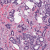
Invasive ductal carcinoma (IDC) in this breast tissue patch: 1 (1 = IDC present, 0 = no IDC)